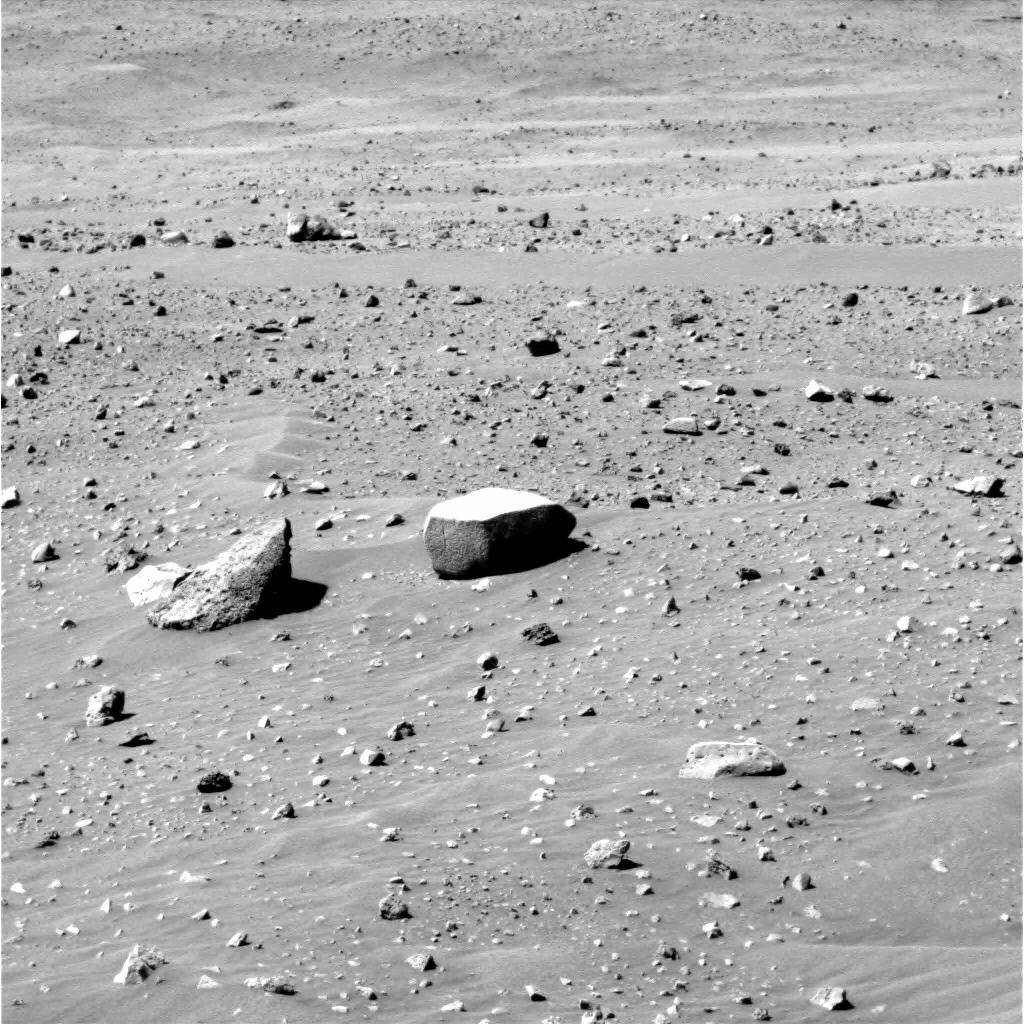
Terrain classes present: Gravel / Sand / Soil, Rock, Shadow